Field crop: tomato
Growth stage: 2
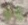
Species: solanum